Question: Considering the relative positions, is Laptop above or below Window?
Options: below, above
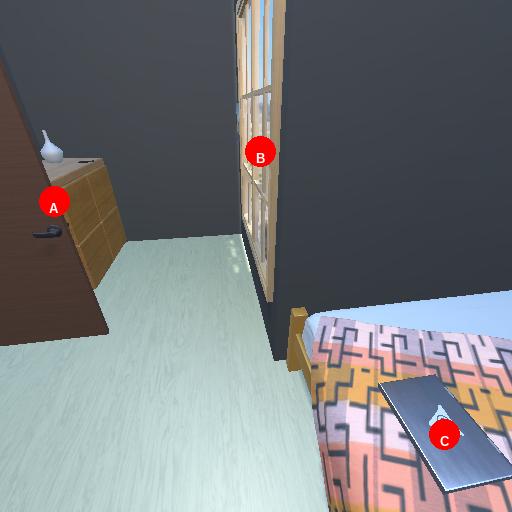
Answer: below